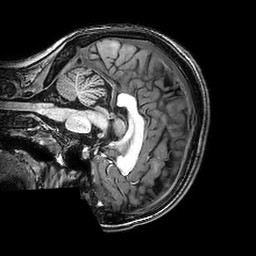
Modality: T1w
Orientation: sagittal
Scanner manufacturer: philips
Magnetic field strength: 3 T
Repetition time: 0.008145 s
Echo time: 0.00373 s